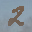
Label: 2